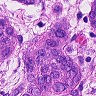
Metastatic tissue present: yes